Field crop: maize
Growth stage: 2
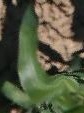
Species: maize